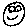
Label: smiley face